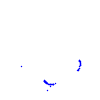
Particle: proton